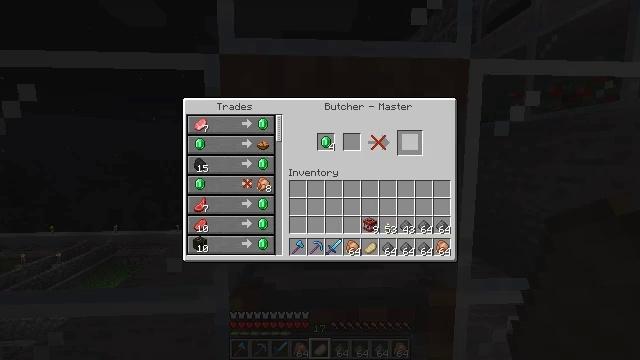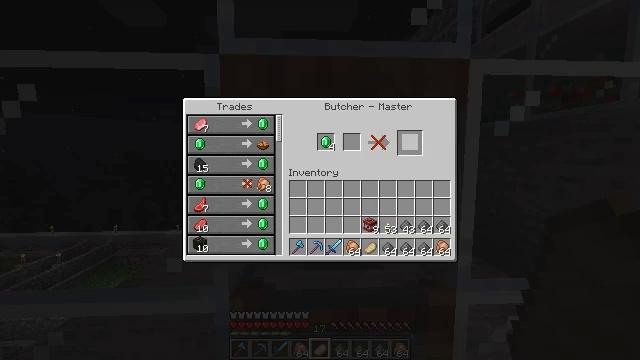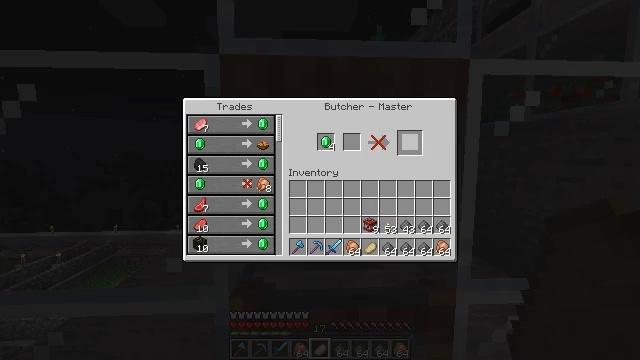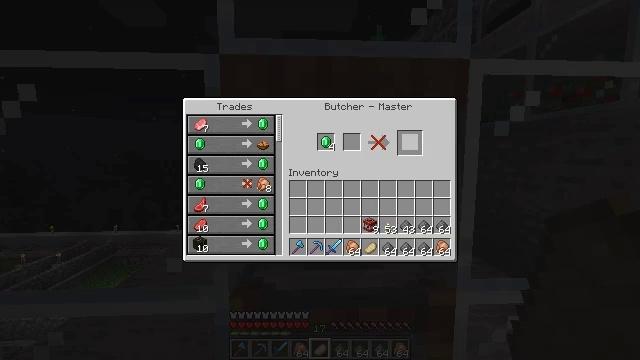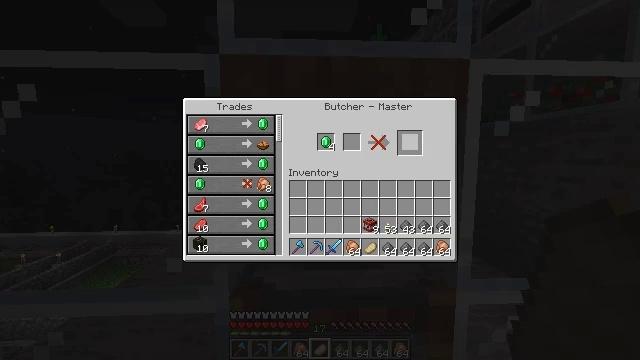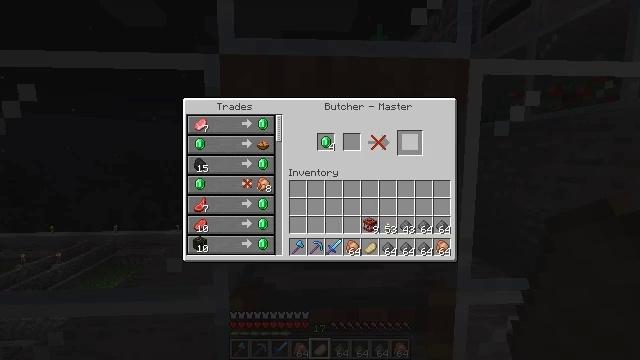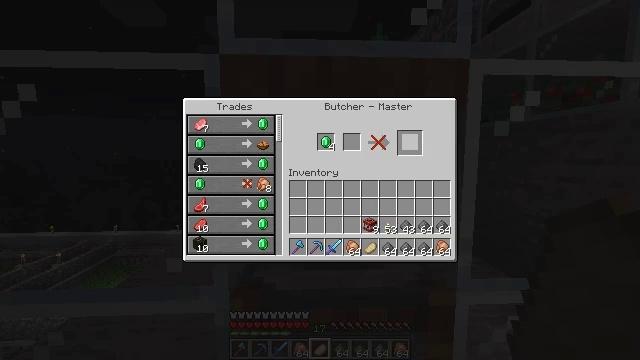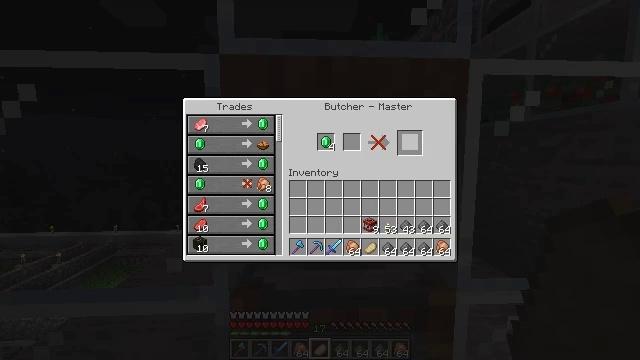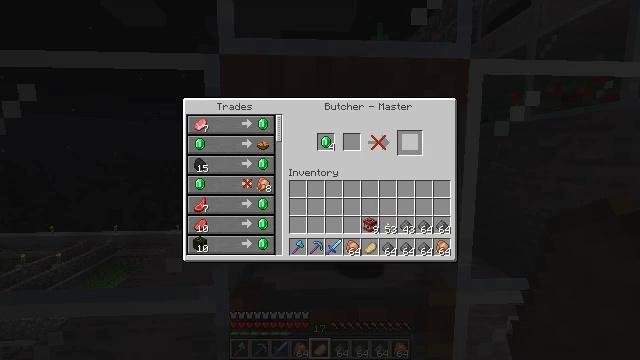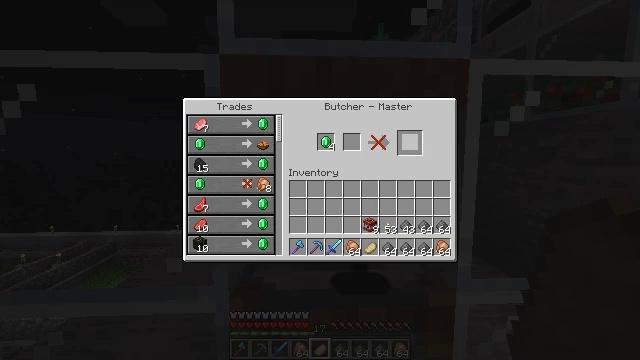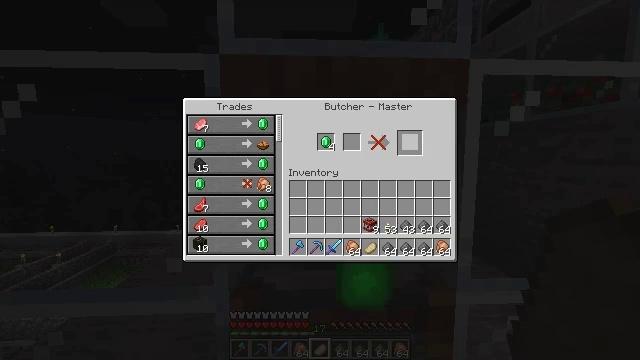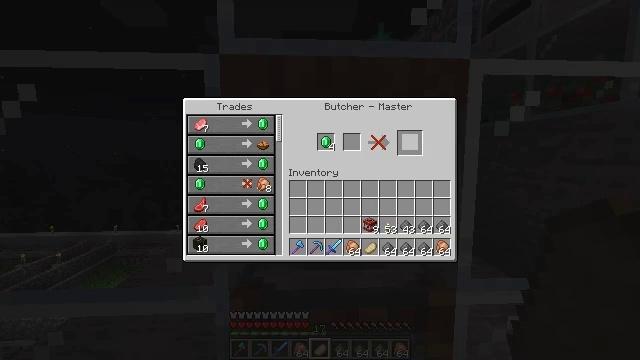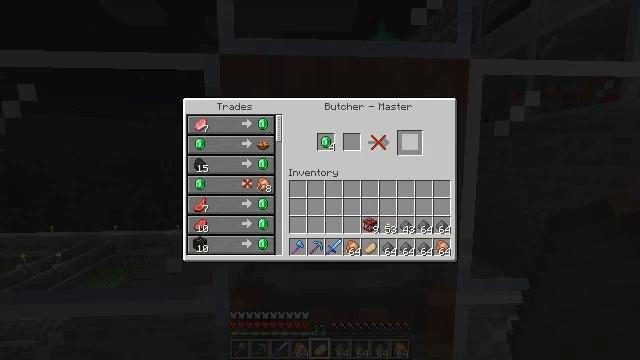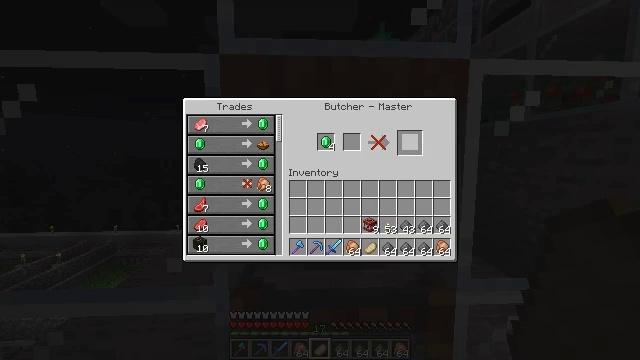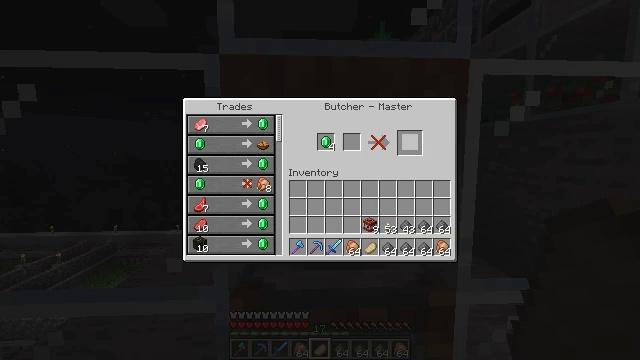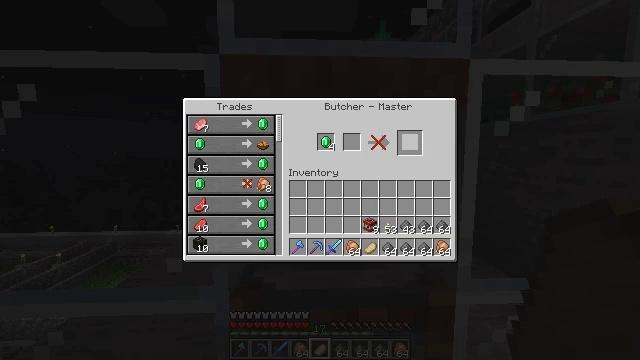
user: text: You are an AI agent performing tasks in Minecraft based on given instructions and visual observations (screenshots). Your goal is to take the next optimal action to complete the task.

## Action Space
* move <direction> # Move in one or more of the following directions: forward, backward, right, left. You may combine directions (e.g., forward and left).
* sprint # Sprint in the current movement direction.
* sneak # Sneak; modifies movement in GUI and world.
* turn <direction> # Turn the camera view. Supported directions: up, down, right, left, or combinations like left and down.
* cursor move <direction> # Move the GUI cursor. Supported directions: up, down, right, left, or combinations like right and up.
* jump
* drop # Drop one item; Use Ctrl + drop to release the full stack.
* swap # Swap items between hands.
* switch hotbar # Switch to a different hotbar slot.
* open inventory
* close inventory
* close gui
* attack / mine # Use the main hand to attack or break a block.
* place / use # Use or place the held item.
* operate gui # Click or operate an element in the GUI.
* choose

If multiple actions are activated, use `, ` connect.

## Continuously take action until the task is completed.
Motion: motion action
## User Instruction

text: Retrieve the shulker box into the inventory.
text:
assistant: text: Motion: sneak
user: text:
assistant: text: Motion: sneak
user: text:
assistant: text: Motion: sneak
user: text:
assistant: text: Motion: sneak
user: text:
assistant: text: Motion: sneak
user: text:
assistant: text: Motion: sneak
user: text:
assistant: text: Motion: sneak
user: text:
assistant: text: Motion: sneak
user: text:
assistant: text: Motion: sneak
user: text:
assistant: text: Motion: sneak
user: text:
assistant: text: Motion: sneak
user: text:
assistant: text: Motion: sneak
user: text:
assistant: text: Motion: sneak
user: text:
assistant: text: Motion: sneak
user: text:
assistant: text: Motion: sneak
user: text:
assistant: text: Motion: sneak
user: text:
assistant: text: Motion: no_op
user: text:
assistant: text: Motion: no_op
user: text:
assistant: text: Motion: no_op
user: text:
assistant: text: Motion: no_op
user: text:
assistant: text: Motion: no_op
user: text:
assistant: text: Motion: no_op
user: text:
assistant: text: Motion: no_op
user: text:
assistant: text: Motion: no_op
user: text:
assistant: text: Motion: no_op
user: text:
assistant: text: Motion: no_op
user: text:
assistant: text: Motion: no_op
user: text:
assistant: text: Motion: no_op
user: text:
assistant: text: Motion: no_op
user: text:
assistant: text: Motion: no_op